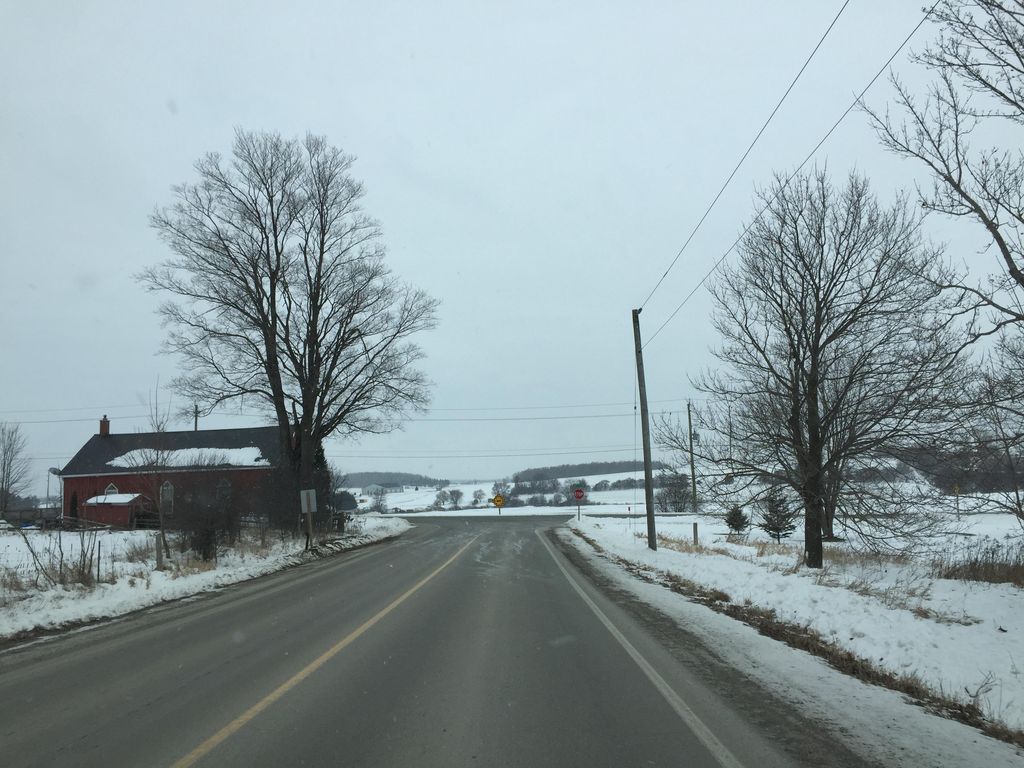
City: kitchener-waterloo